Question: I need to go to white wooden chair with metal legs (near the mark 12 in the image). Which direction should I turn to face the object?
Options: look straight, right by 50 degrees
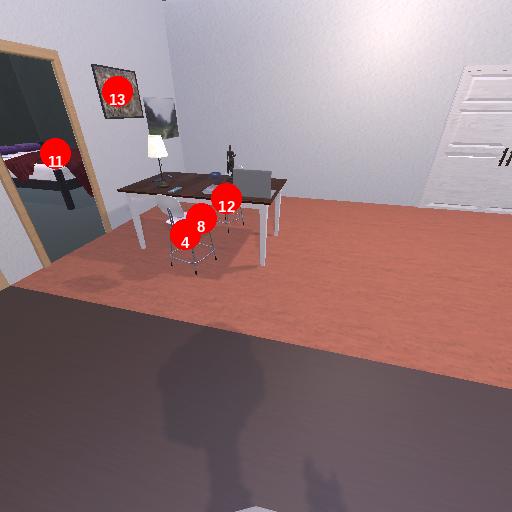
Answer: look straight